Field crop: maize
Growth stage: 1
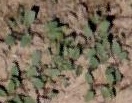
Species: convolvulus